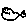
Label: fish